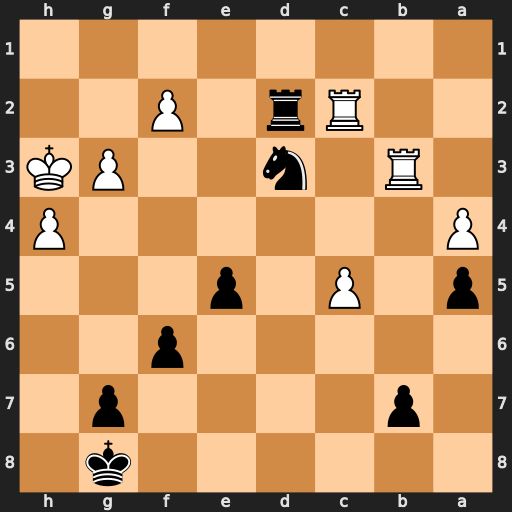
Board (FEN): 6k1/1p4p1/5p2/p1P1p3/P6P/1R1n2PK/2Rr1P2/8
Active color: b
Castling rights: -
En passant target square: -
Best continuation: Nxf2+ Kg2 Rxc2